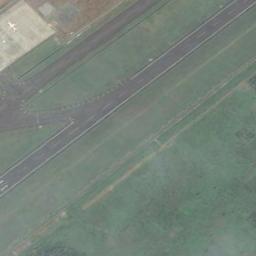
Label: runway